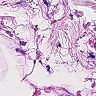
Metastatic tissue present: no